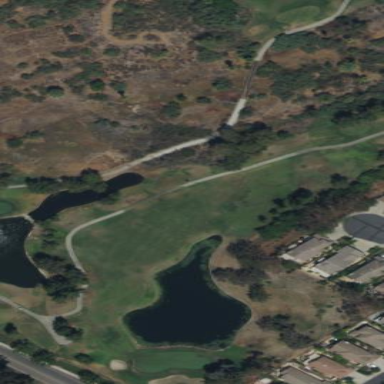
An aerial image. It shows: Water hazard on golf course. The hazard is natural water feature.